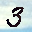
Label: 3